Question: I made a custom button with a custom image. Then I tried to set the title of it, but it didn't work. Here is the button's code
'''
- (void)viewDidLoad
{
UIImage *backButtonImage = [UIImage imageNamed:@"button.png"];
UIButton *backButton = [UIButton buttonWithType:UIButtonTypeCustom];
[backButton setImage:backButtonImage forState:UIControlStateNormal];
[backButton setTitleColor:[UIColor colorWithRed:0.49 green:0 blue:0 alpha:1] forState:UIControlStateNormal];
[backButton setTitle:@"DONE" forState:UIControlStateNormal];
backButton.frame = CGRectMake(0, 0, backButtonImage.size.width, backButtonImage.size.height);
[backButton addTarget:self action:@selector(goBackOne) forControlEvents:UIControlEventTouchUpInside];
self.navigationItem.leftBarButtonItem = [[UIBarButtonItem alloc] initWithCustomView:backButton];
self.navigationItem.hidesBackButton = YES;//hide original back button
}
'''
But it still looks like this

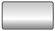
Answer: You should use the backgroundImage property if you want the image to appear underneath the text:
'''
[backButton setBackgroundImage:backButtonImage forState:UIControlStateNormal];
'''
If you use the image property, the image will push the text out of the way (it works when you want to show a small image and text side by side)